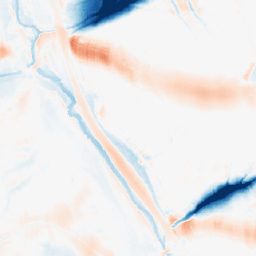
Category: morphological
Decomposition family: morphological_ellipse
Decomposition parameters: operation: average
width: 50
height: 30
Upsampling method: area
Upsampling parameters: scale: 2
Upsampling scale: 2